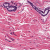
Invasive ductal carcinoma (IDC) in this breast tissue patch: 0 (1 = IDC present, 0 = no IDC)